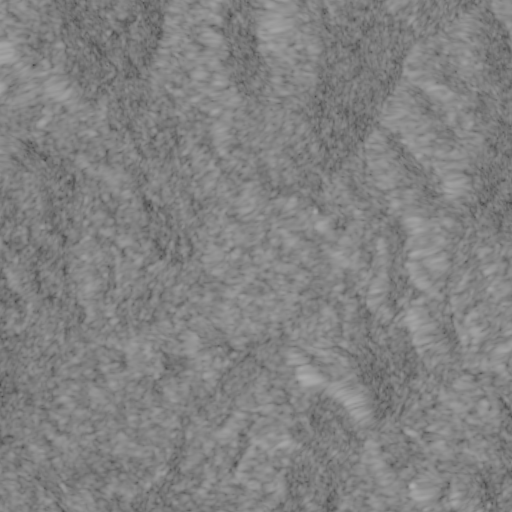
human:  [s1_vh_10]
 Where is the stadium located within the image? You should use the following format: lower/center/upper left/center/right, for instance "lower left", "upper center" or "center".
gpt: The stadium is located in the center left of the image.
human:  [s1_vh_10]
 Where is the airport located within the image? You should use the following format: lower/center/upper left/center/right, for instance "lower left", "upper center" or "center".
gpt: There is no airport in the image.

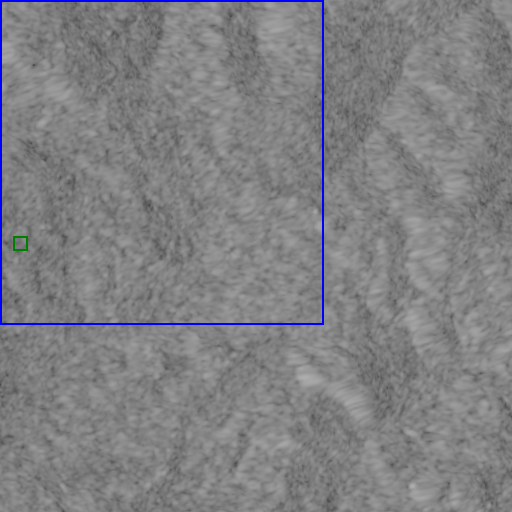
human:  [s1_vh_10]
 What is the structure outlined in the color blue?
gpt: The structure outlined in blue is a crop field.
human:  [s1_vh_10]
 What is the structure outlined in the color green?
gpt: The structure outlined in green is a stadium.
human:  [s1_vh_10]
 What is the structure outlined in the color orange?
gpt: There is no orange outline.